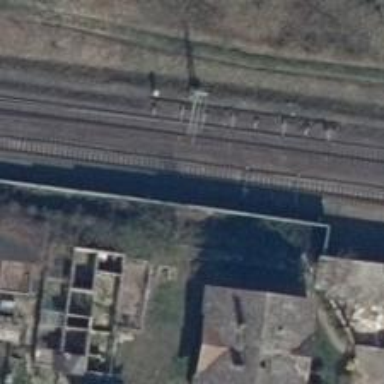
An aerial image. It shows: Railway switch with turnout to the right.